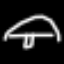
Label: mushroom